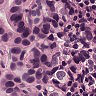
Metastatic tissue present: yes